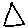
Label: triangle